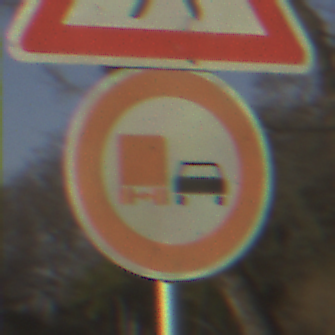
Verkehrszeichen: UeberholverbotKraftfahrzeuge
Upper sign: FussgaengerRechts
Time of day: SunriseSunset
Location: Outdoor (Nature)
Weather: Clear
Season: NotSpecified
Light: Natural